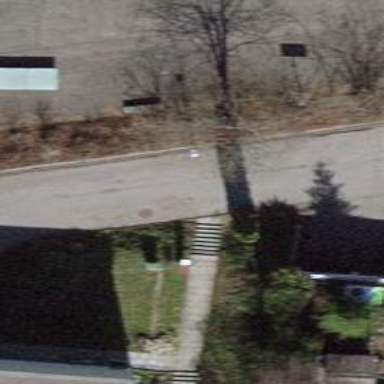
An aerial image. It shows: Set of steps on the road.